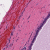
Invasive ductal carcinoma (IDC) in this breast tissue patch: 0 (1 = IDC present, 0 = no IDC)